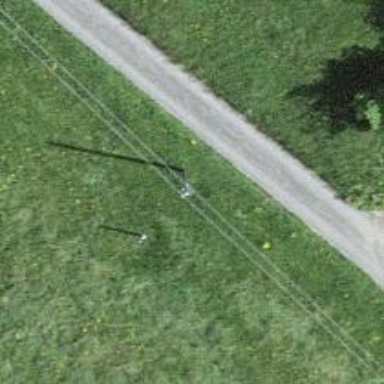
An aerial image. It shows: Power pole.